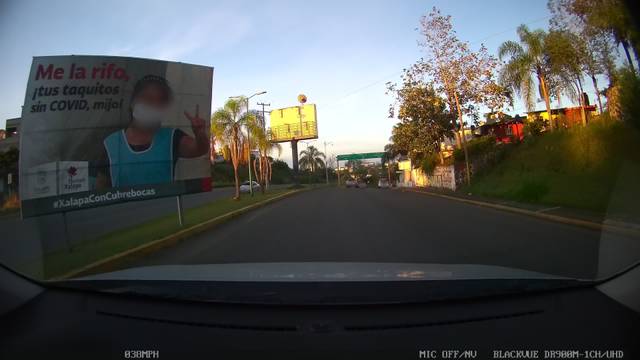
Region: Mexico
Coordinates: 19.524, -96.907